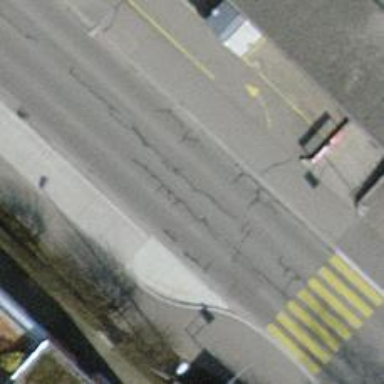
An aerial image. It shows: Public transport stop position.